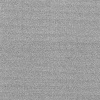
Atmospheric dust classification: dusty